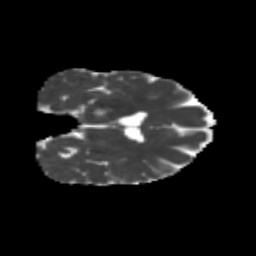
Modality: MD
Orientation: coronal
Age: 52
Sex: female
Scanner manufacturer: siemens
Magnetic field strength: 3 T
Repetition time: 1.8 s
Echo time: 0.07 s